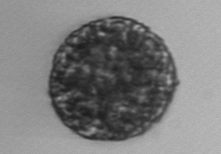
Label: Vicicitus_globosus